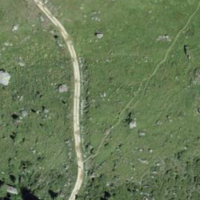
EUNIS habitat code: 26
Species observed at this site:
Marmota marmota